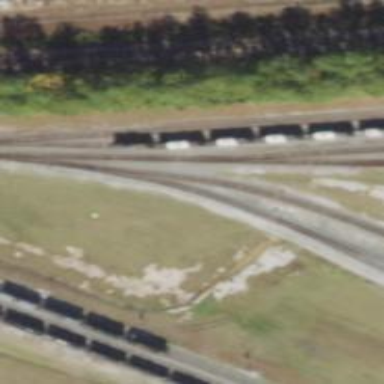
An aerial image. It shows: Rail spur service.